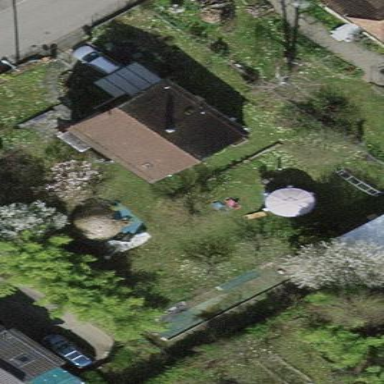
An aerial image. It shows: Garden surrounded by fence.